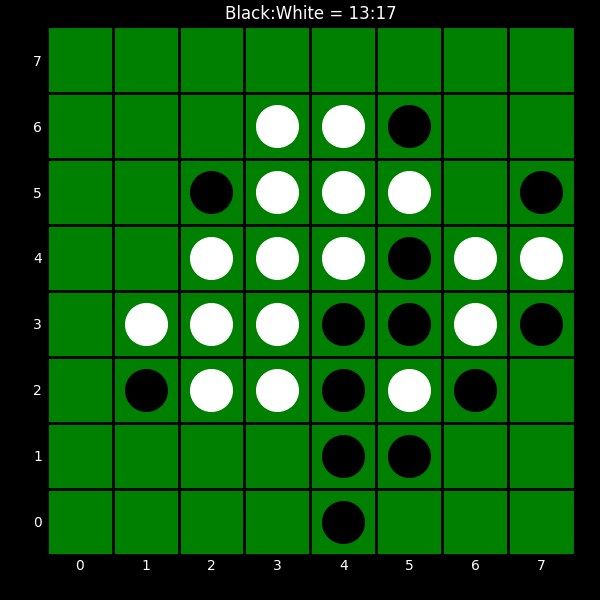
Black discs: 13
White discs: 17